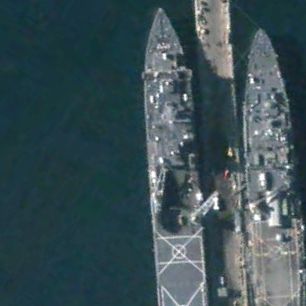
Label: combat